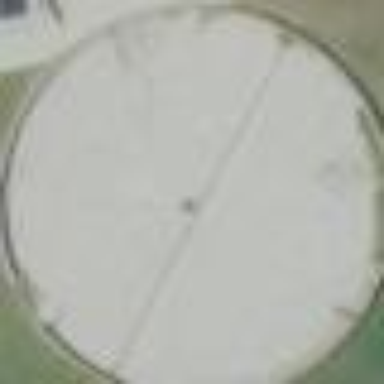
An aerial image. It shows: Storage tank created as man-made structure.